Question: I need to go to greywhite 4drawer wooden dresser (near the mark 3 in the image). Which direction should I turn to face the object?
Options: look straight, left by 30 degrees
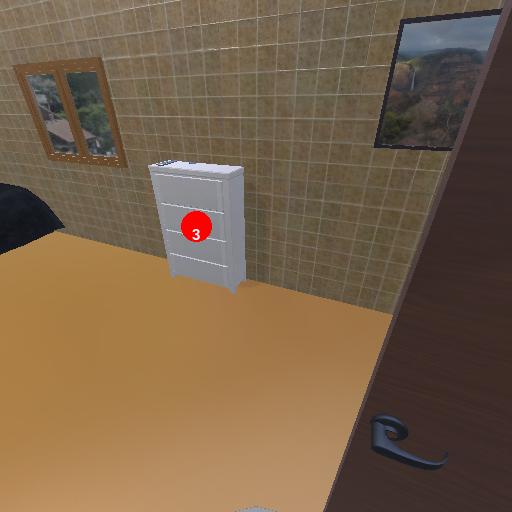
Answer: look straight